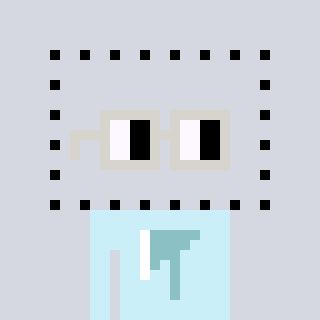
a pixel art character with square light gray glasses, a void-shaped head and a cold-colored body on a cool background